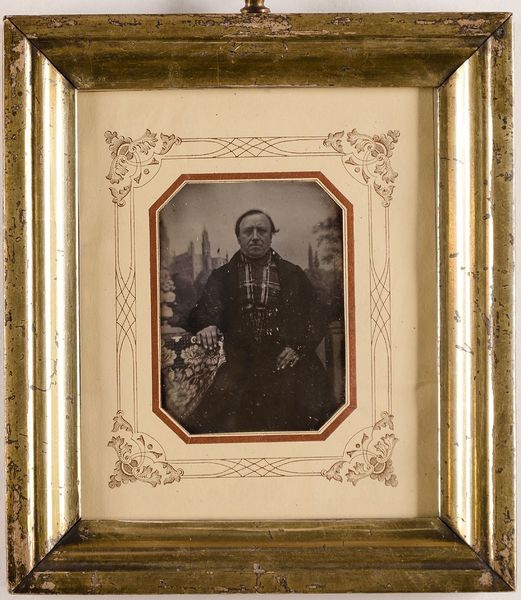
Titel: Schuhmachermeister H. Buchholz aus Hornburg
Künstler: J. F. Niclassen
Standort: Hamburg
Institution: Museum für Kunst und Gewerbe Hamburg
Schlagwörter: kopf, mann, bäume, nase, tisch, hemd, gesicht, rahmen, hände, portrait, porträt, figur, gold, haare, person, foto, fotografie, photographie, photo, gerahmt, schuhmacher, schuster, lichtbild, daguerreotypie, historische, bildwerke, angewandte und bildende kunst, hessische systematik, persönlichkeit, porträtfotografie, porträtphotographie, hüftbild